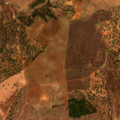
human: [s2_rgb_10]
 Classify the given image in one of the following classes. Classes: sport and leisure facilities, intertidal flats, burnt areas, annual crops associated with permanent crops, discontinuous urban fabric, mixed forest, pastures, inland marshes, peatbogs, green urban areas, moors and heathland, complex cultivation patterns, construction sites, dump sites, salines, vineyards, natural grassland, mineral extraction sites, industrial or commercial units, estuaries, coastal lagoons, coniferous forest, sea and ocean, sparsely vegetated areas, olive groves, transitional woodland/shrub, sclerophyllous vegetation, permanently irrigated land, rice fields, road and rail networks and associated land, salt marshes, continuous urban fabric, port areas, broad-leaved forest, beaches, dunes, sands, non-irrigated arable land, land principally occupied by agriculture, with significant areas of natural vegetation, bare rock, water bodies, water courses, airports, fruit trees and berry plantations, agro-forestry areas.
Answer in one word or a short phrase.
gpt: non-irrigated arable land, olive groves, agro-forestry areas, transitional woodland/shrub, water bodies